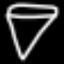
Label: diamond